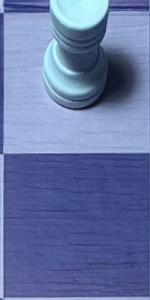
Label: Empty